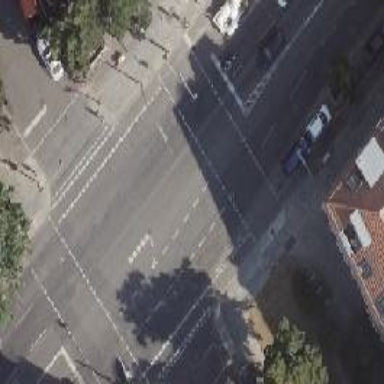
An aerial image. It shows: Crossing with traffic signals.